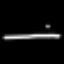
Label: line